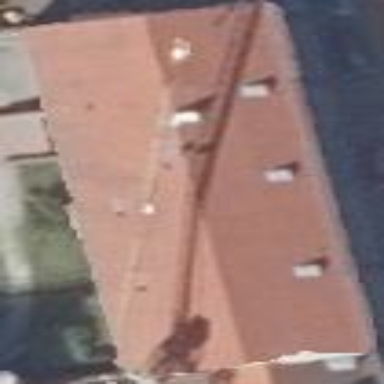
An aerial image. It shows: School building with gabled roof made of roof tiles.